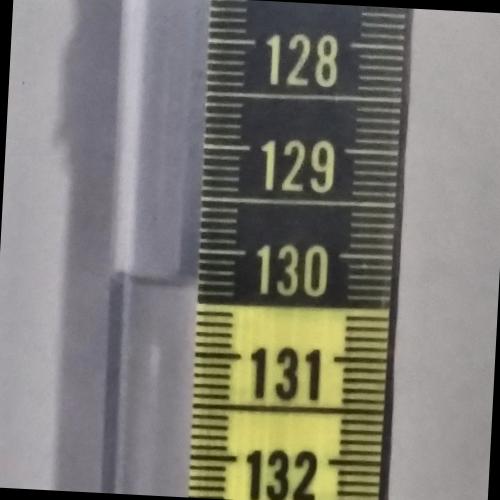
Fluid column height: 130.3 cm